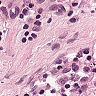
Metastatic tissue present: yes